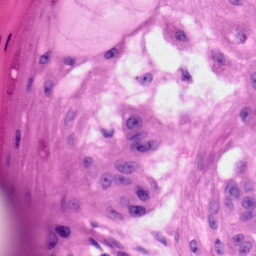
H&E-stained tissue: Skin